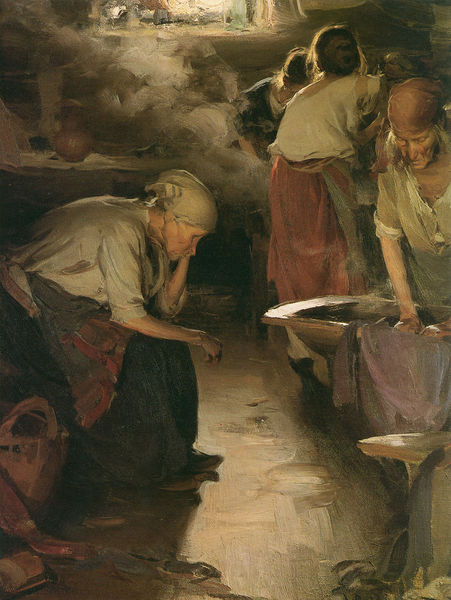
Titel: Wäscherinnen
Künstler: Abram Jefimowitsch Archipow
Institution: Moskau, Staatliche Tretjakow Galerie
Schlagwörter: gemälde, wasser, fluss, frauen, sitzen, wäsche, fenster, frau, rot, alt, jung, gewand, realismus, stoff, krug, dampf, kopftuch, waschen, hocken, wanne, müde, trog, wäscherinnen, wäscherin, waschtag, waschküche, wasserdampf, waschhaus, sorgenvoll